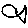
Label: fish